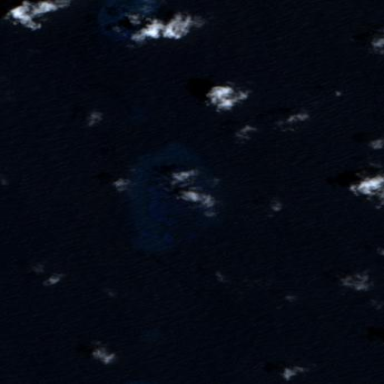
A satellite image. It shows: Beautiful reef in its natural state.